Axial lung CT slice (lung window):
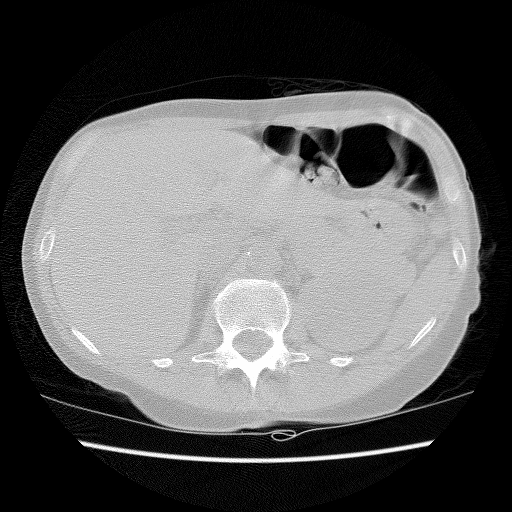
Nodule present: no